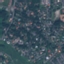
Label: Residential